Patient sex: F
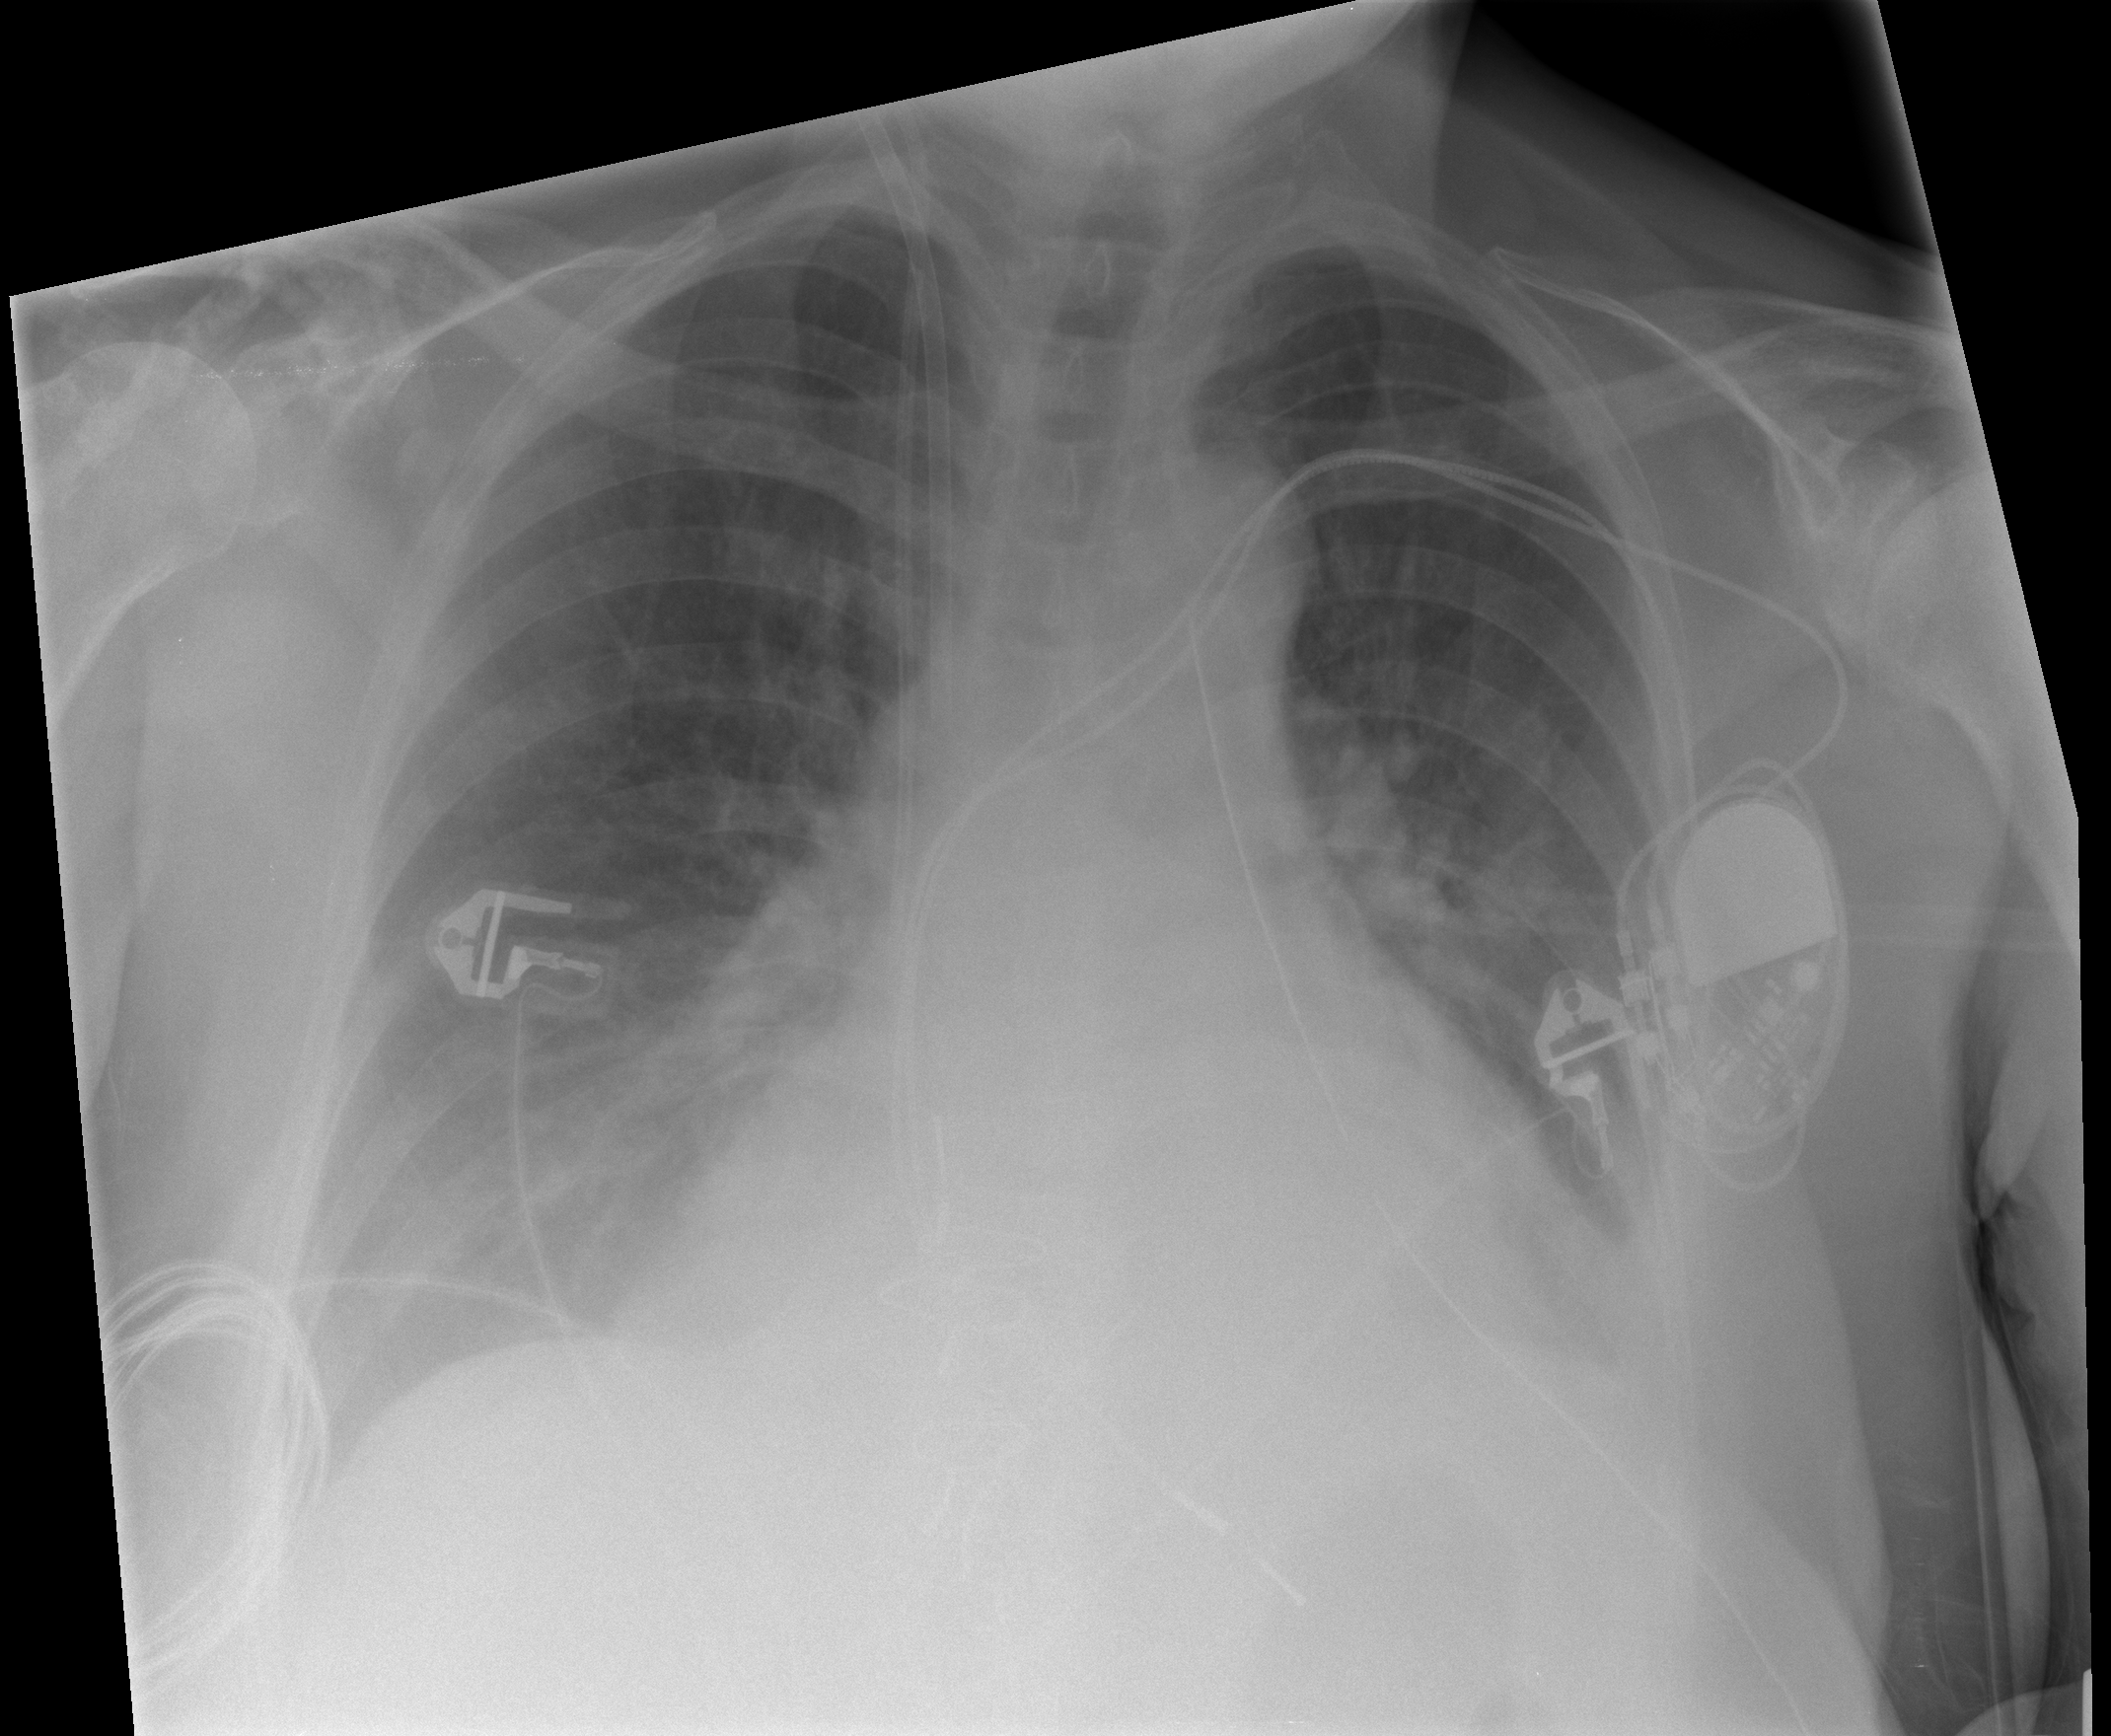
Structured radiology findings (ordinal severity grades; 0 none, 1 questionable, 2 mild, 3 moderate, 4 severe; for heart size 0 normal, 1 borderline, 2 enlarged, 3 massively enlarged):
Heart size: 2
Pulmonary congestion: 2
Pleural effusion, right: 1
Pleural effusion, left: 0
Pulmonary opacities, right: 2
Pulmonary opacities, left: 2
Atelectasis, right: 2
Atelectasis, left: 2